Interaction volume radius: 5 \u00c5
Interaction volume height: 10 \u00c5
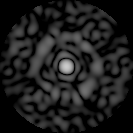
Disorder parameter: 0.8442